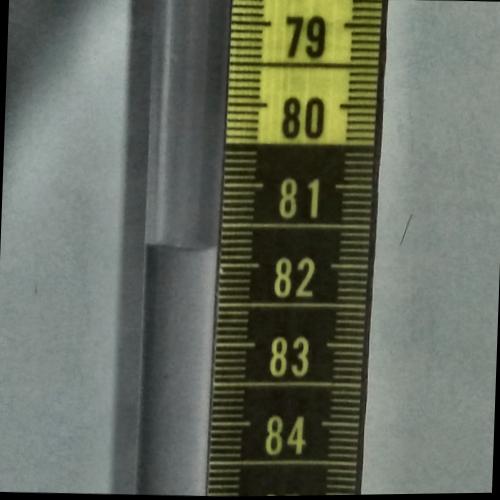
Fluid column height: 81.8 cm